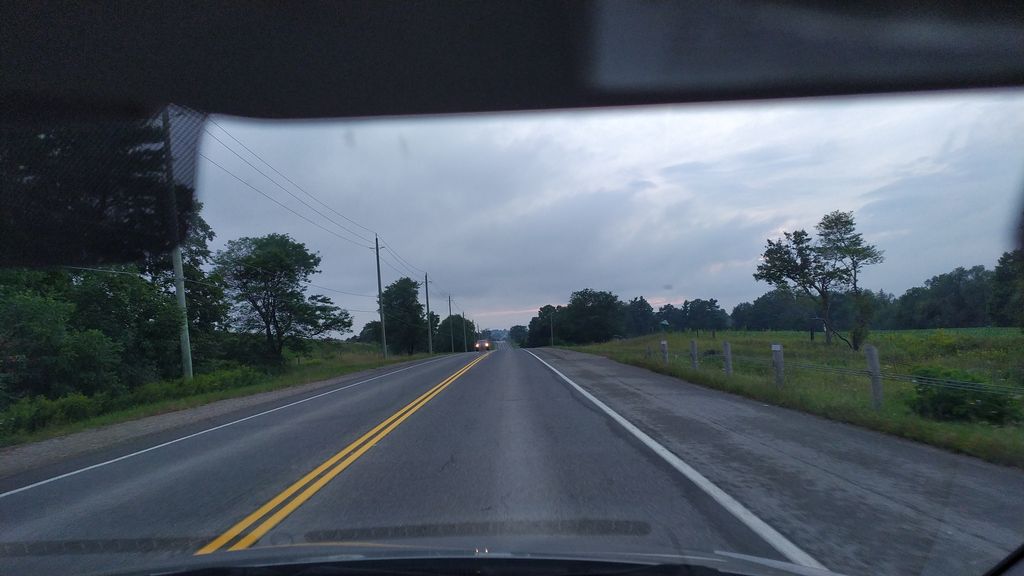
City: kitchener-waterloo